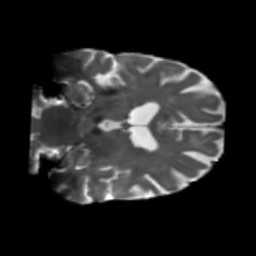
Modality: T2w
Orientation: coronal
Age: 64
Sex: male
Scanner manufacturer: siemens
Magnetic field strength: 3 T
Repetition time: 5.25 s
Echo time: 0.08 s